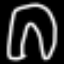
Label: pants